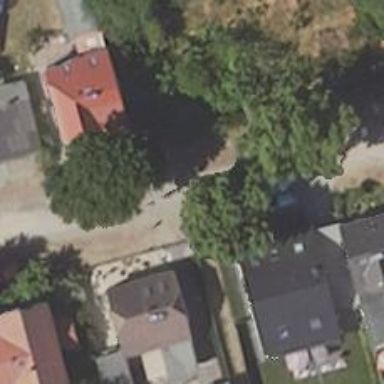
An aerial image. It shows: Residential road with dirt surface.